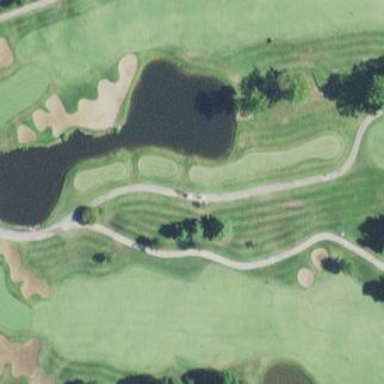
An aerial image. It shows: Rough area on grassy golf course.